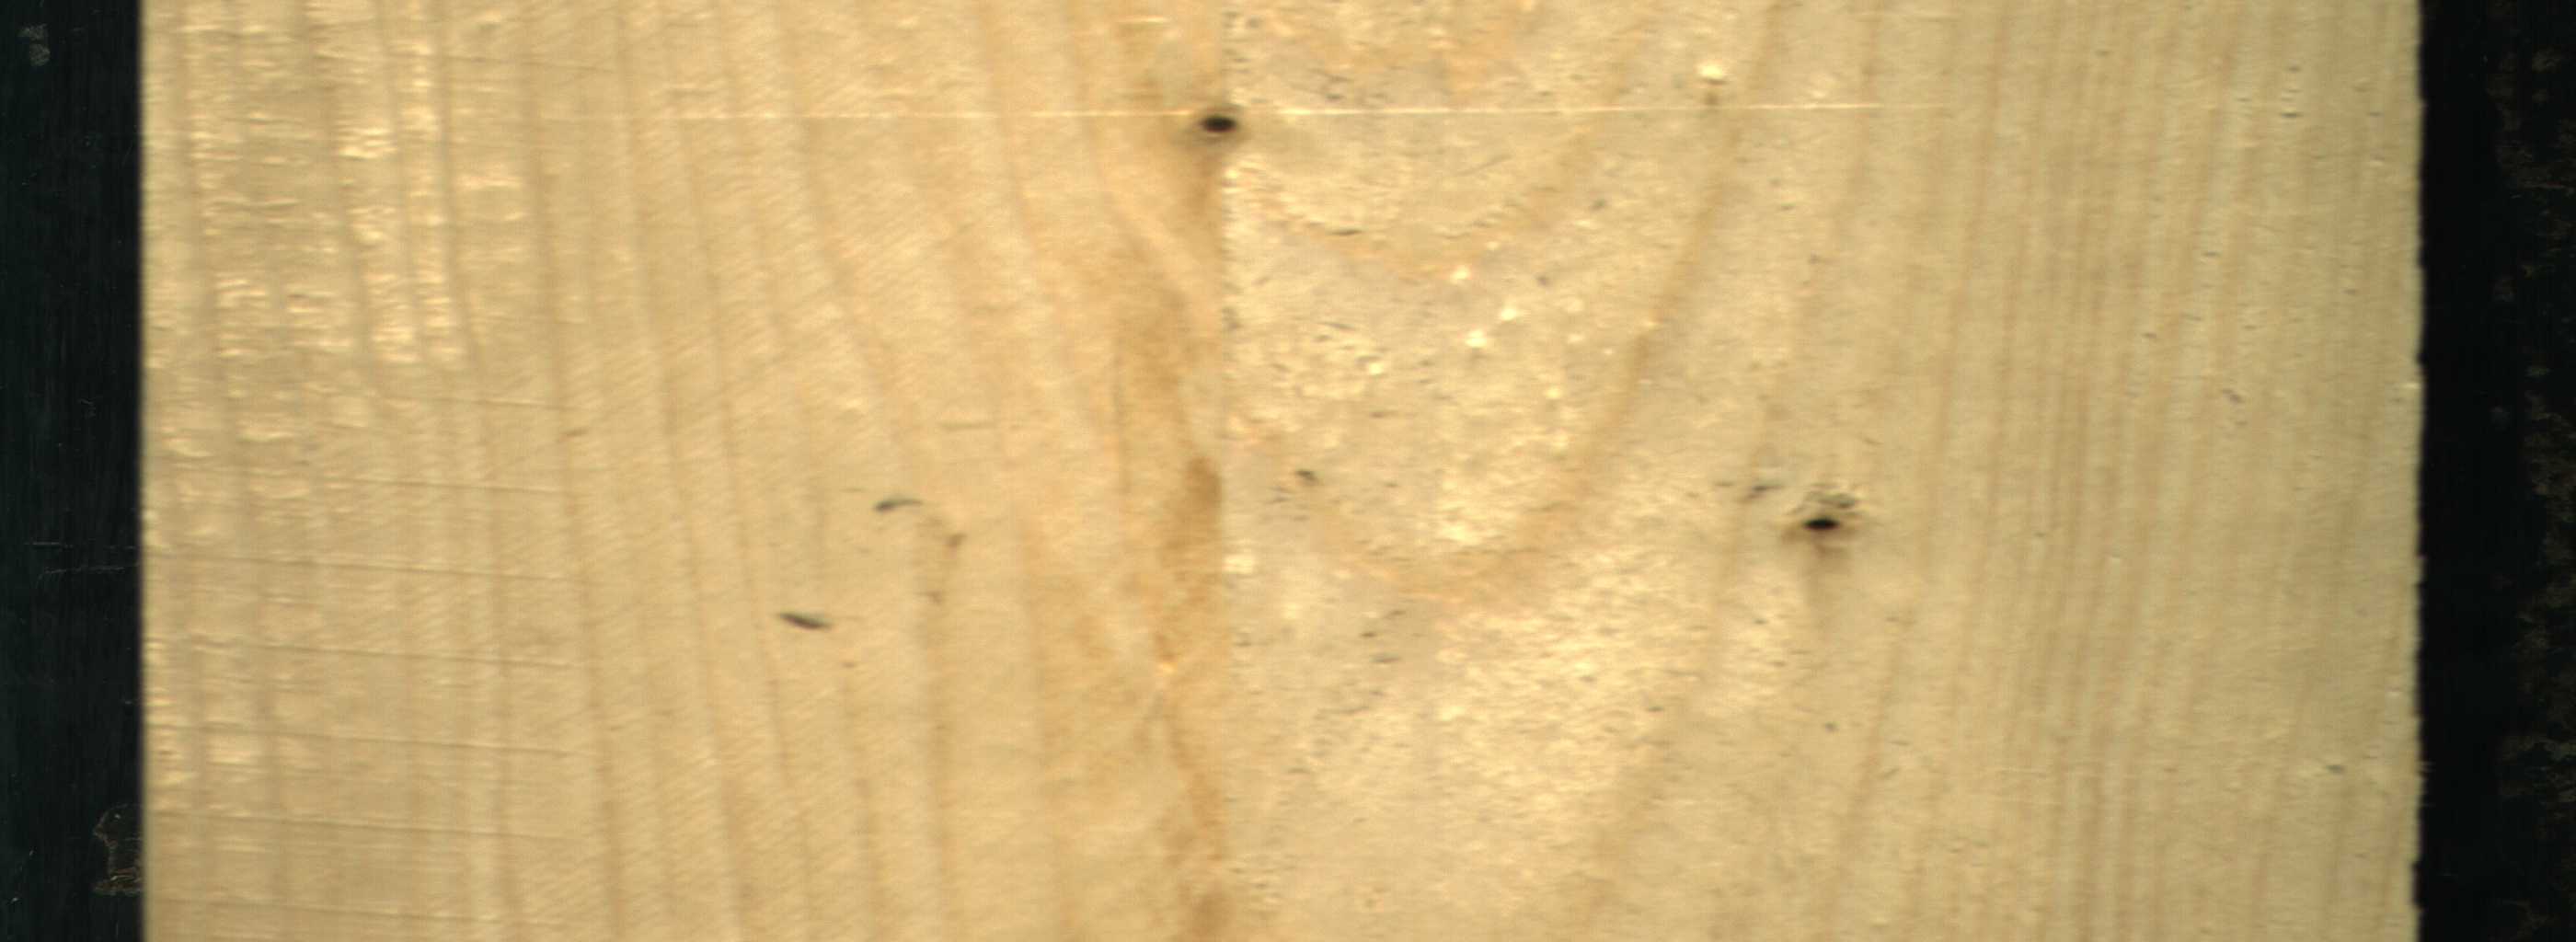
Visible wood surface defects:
Dead_Knot
Dead_Knot